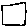
Label: square